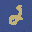
Label: 2